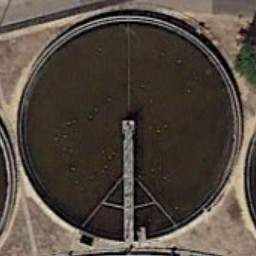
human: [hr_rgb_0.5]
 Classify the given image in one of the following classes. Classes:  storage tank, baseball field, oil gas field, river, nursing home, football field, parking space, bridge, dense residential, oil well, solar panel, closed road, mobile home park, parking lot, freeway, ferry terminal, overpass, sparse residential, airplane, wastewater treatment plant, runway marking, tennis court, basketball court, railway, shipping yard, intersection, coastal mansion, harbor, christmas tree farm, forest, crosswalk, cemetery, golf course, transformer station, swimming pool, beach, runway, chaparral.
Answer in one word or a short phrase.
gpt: wastewater treatment plant